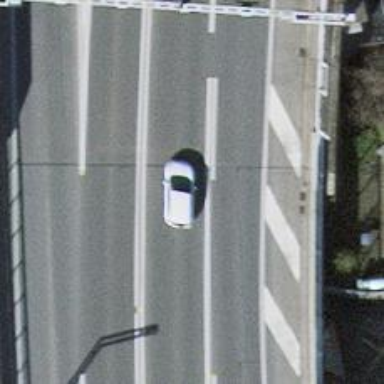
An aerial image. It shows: Motor road bridge with asphalt surface. The bridge is part of trunk highway.